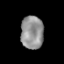
Tissue: prostate
Cell type: T cells
Senescence score: 0.2938
Nuclear area (px): 731
Mean DAPI intensity: 147.111